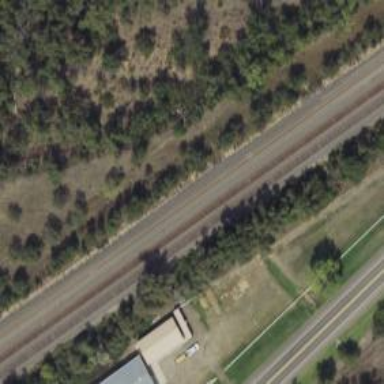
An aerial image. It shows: Railway siding with rails.